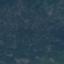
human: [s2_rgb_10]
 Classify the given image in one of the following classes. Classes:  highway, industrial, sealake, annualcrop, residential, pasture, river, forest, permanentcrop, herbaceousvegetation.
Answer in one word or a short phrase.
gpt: Forest